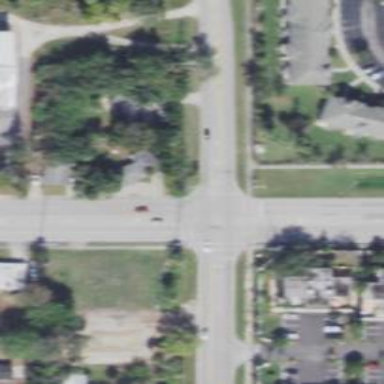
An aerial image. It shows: Tertiary road with separate sidewalks.